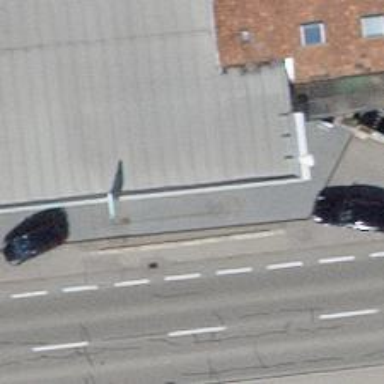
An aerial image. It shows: Fuel station.